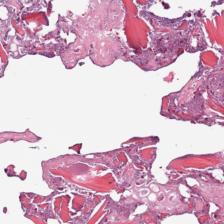
Label: Non-Tumor